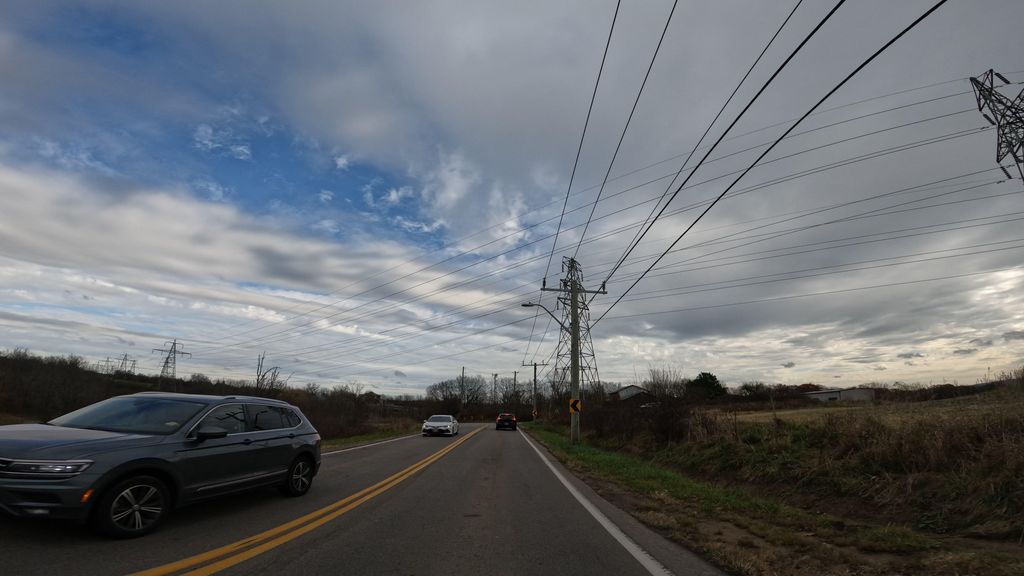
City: hamilton